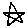
Label: star